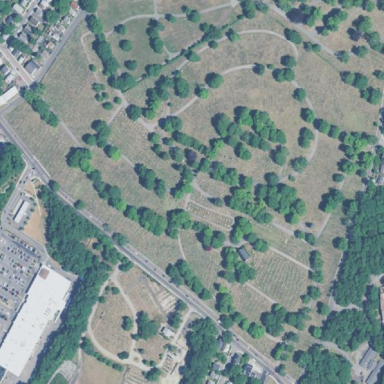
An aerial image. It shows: Cemetery that holds historical significance.